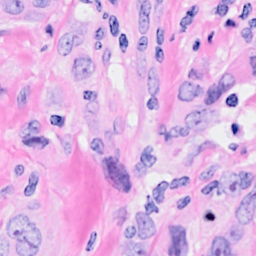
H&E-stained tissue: Breast